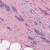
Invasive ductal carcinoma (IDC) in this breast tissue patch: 1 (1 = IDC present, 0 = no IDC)